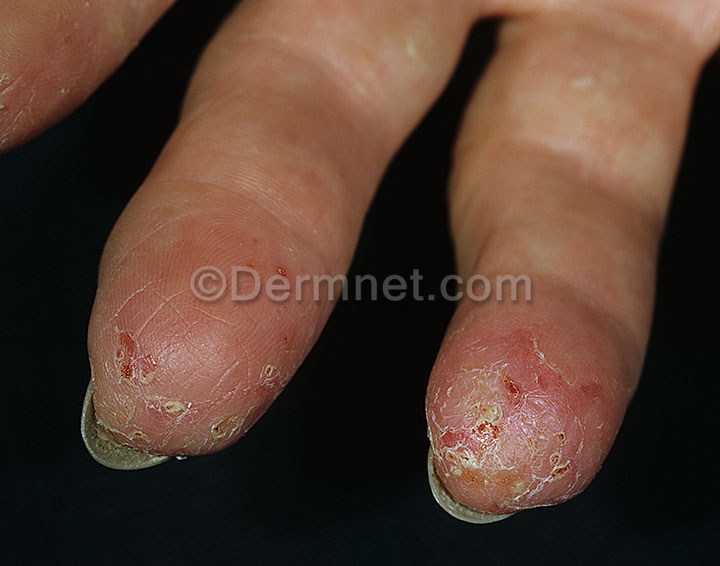
Disease: Eczema Photos